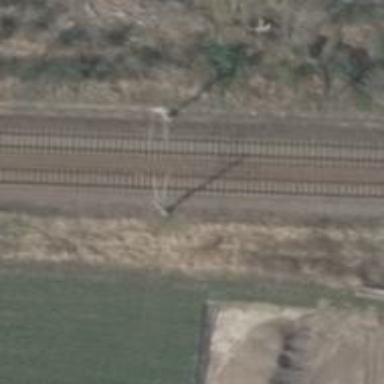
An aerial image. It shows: Railway with electrified contact lines.